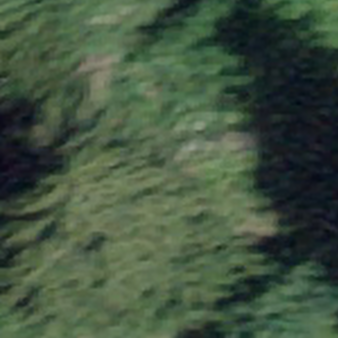
Label: other